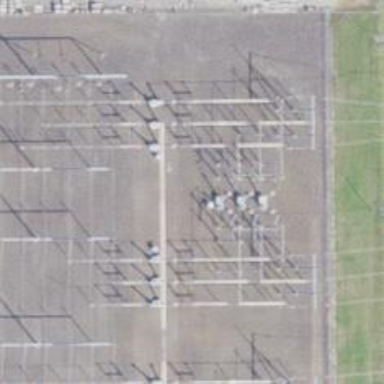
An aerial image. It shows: Switch used for power control.